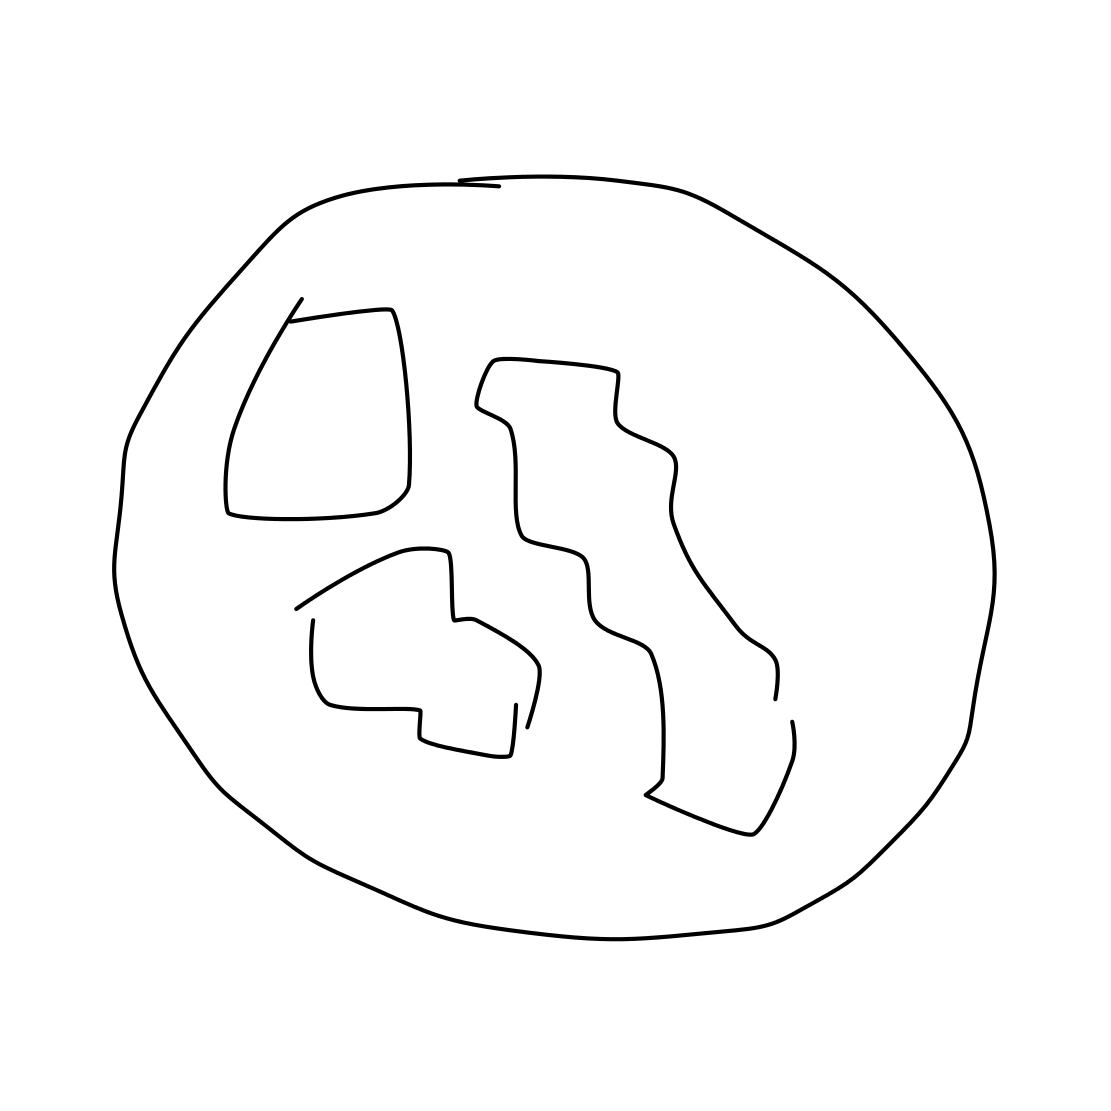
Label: moon